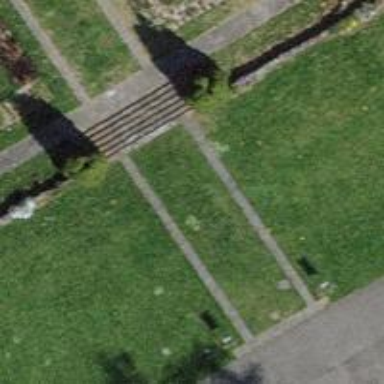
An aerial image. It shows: Steps on sett surface road.